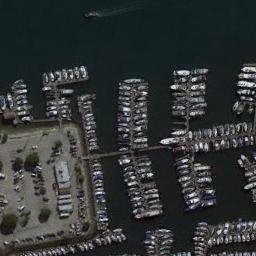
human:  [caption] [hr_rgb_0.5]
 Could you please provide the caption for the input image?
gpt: Neatly moor some ships on the sea next to the harbor next to the parking lot .

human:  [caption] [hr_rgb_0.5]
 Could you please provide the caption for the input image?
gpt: The harbor has lots of neatly docked boats and some buildings and a parking lot are next to the harbor .

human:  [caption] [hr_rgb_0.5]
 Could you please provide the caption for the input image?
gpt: There are many ships docked neatly at the harbor .

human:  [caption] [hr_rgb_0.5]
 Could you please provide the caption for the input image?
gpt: There is room for docking in the harbor .

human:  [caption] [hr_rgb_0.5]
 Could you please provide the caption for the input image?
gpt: There are lots of ships in the harbor .